Question: Steps to reproduce problem
a) Prepare an extension with all the code below
b) Go to <URL>
c) Click on "Top Questions: heading
You will get an error saying
'''
{
"name": "Demo",
"version": "1.0",
"manifest_version": 2,
"description": "This is a demo",
"content_scripts": [ {
"all_frames": true,
"js": ["contentscript1.js" ],
"matches": [ "https://stackoverflow.com/" ]
}]
}
'''
'''
<html>
<head>
<script src="editor.js"></script>
</head>
<body>
<div id="content"></div>
</body>
</html>
'''
'''
function onRequest(message,sender,call){
document.getElementById("content").value = message;
}
chrome.extension.onMessage.addListener(onRequest);
'''
'''
function bindevent(){
window.open(chrome.extension.getURL("editor.html"),"_blank","toolbar=no, titlebar=no,location=no, directories=no, status=no, menubar=no, scrollbars=yes, resizable=yes, copyhistory=yes, width=720, height=400");
message = "Sample Message";
chrome.extension.sendMessage(message,function (res){});
};
document.getElementById('h-top-questions').onclick=bindevent;
'''
Any suggestions??
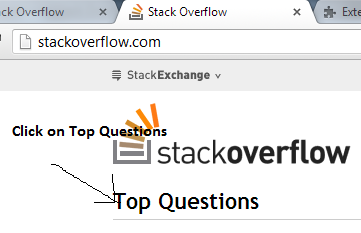
Answer: I am sending message while child window/extension page is still loading; I have sent message after it loaded completely and it solved my problem.
Final Code
'''
{
"name": "Demo",
"version": "1.0",
"manifest_version": 2,
"description": "This is a demo",
"content_scripts": [ {
"all_frames": true,
"js": ["contentscript1.js" ],
"matches": [ "http://stackoverflow.com/" ]
}]
}
'''
'''
<html>
<head>
<script src="editor.js"></script>
</head>
<body>
<div id="content"></div>
</body>
</html>
'''
'''
var message = window.location.hash.substring(1);
'''
'''
function bindevent(){
message = "Sample Message";
window.open(chrome.extension.getURL("editor.html")+"#"+message,"_blank","toolbar=no, titlebar=no,location=no, directories=no, status=no, menubar=no, scrollbars=yes, resizable=yes, copyhistory=yes, width=720, height=400");
};
document.getElementById('h-top-questions').onclick=bindevent
'''
;